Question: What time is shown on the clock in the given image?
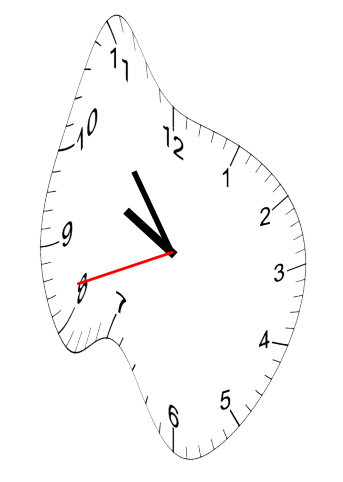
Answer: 09:53:42